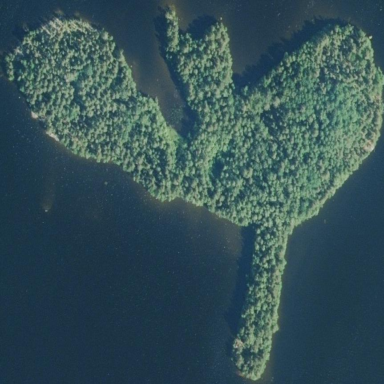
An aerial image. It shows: Island covered with woodland.